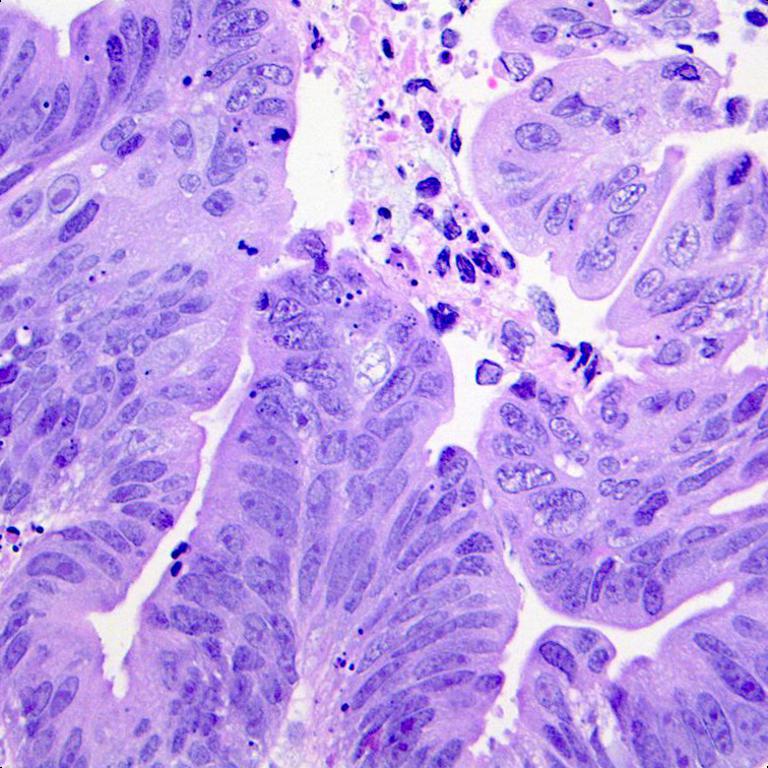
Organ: colon
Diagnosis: adenocarcinomas